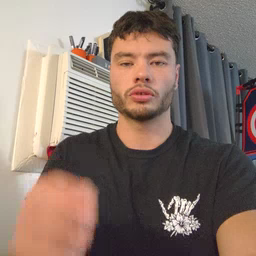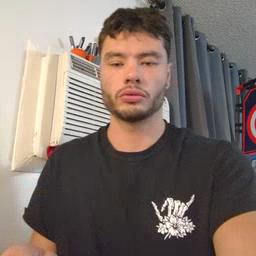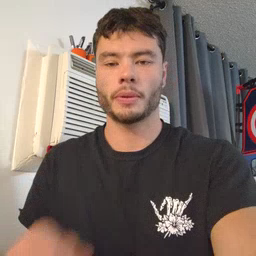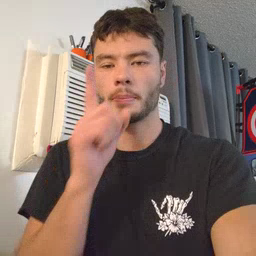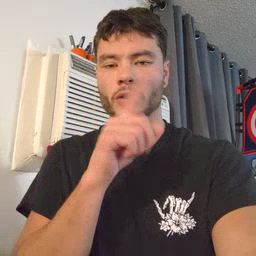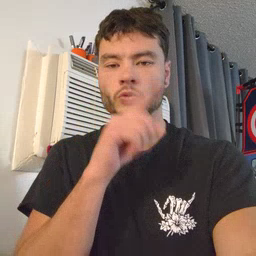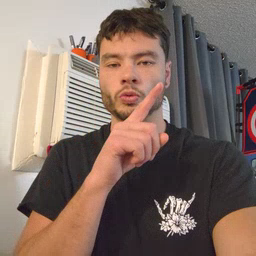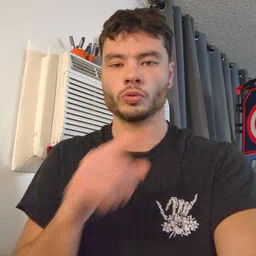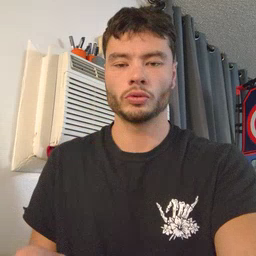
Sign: mouse